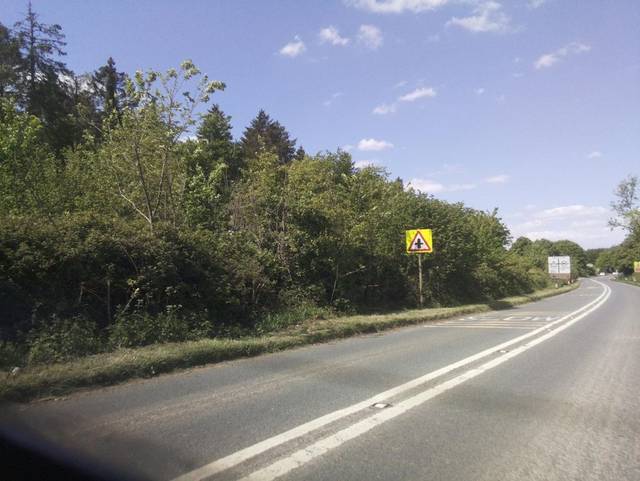
Region: United Kingdom
Coordinates: 51.278, -2.408